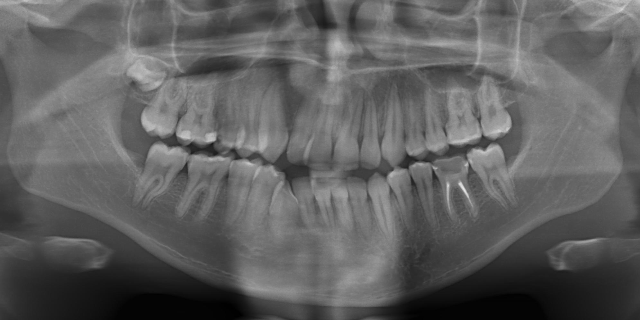
adult